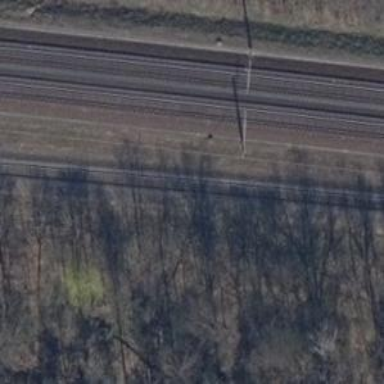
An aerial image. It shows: Milestone along the railway with catenary mast.